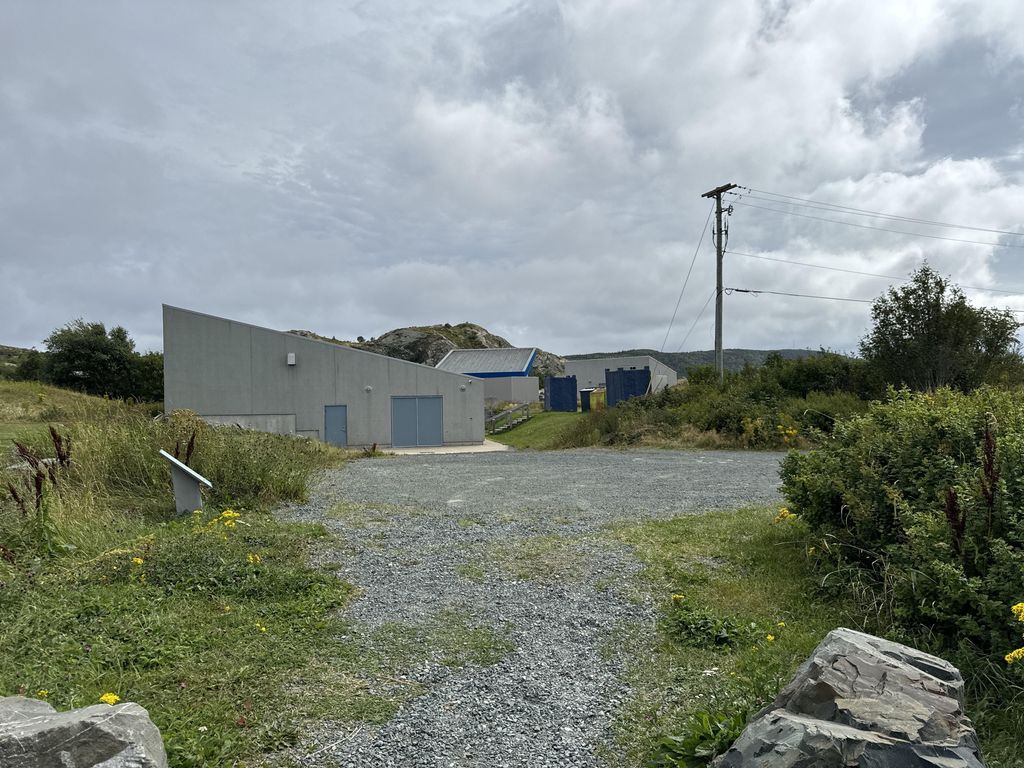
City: st_johns